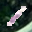
Label: 1